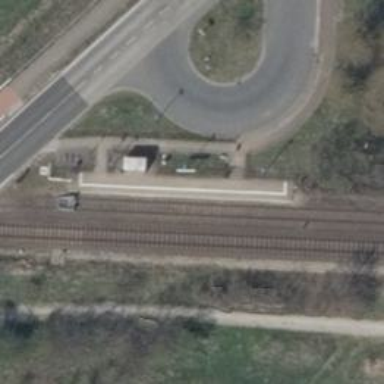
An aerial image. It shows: Public transport station located at railway halt.